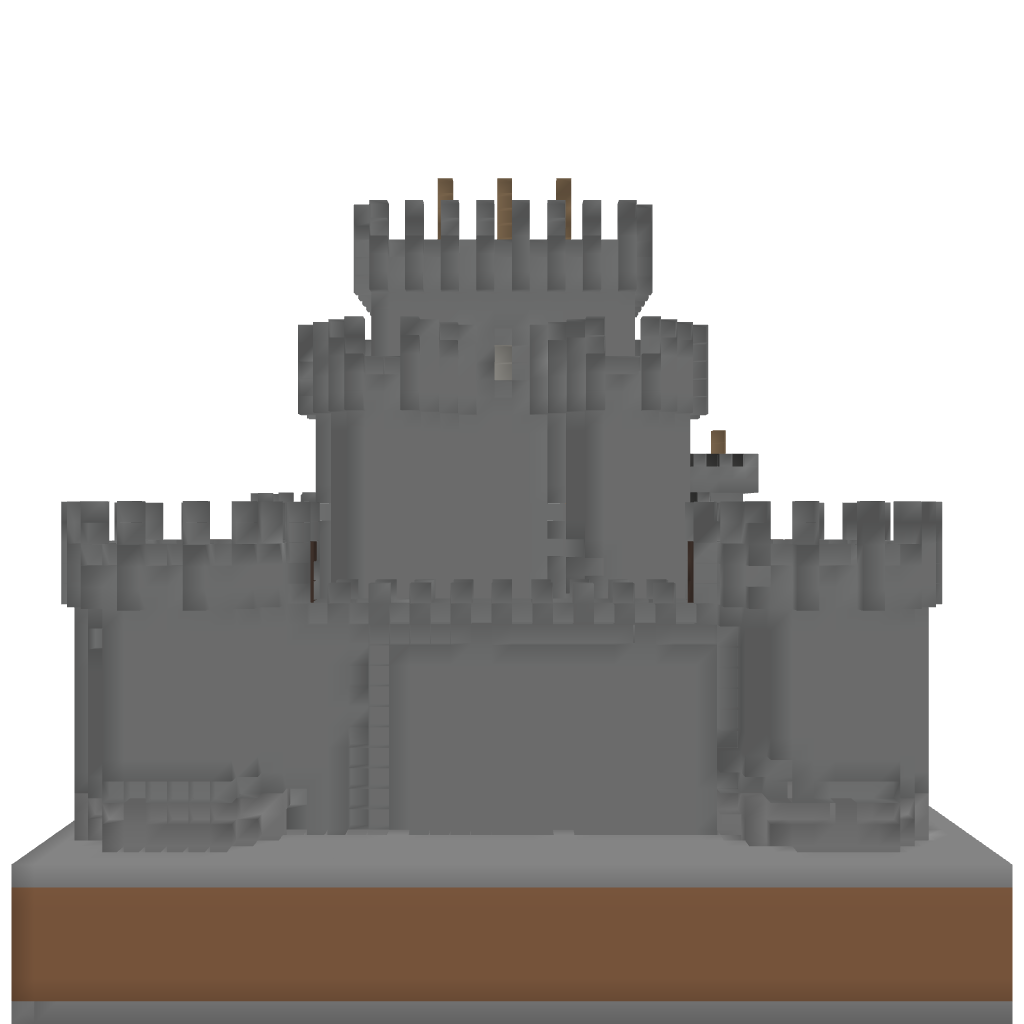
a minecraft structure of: Butron castle schematic